Question: I have a problem durning animation of 'popViewControllerAnimated'
There are 2 view controllers, first one has navigation controller already pushed.
I'm pushing 1 controller to 2nd controller and I'm creating custom backButtonItem with custom method which includes 'popViewControllerAnimated'. And then 3 strange dots appear as in the image below:

What could have happen so those 3 dots appear?
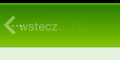
Answer: It seems that you use:
'''
self.navigationItem.hidesBackButton = YES;
'''
somewhere in your view controllers.
If you create custom back button you shouldn't touch this property. Otherwise three dots appear while you animate between view controllers.
If it won't help you, please provide source code of how you create your custom button.